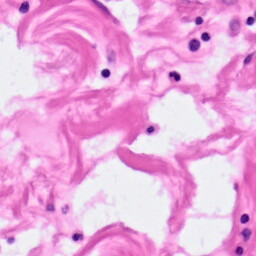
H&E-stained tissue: Pancreatic